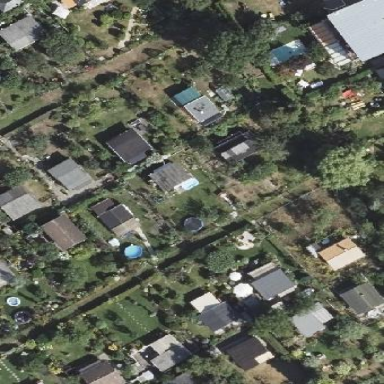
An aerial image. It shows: Plot within allotments.